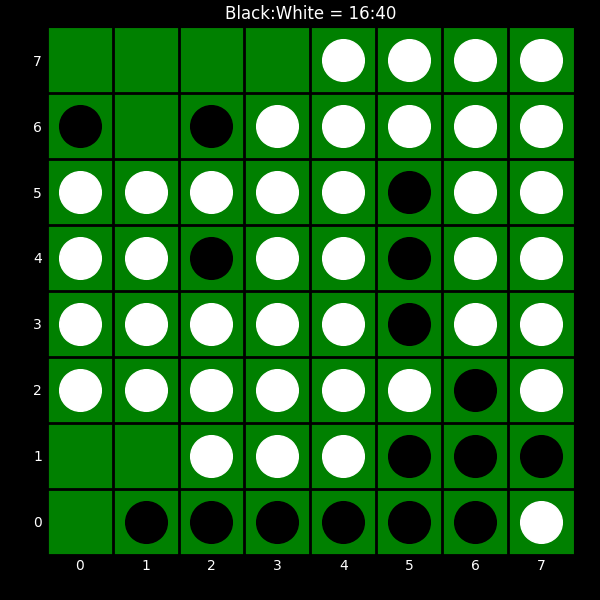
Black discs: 16
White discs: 40